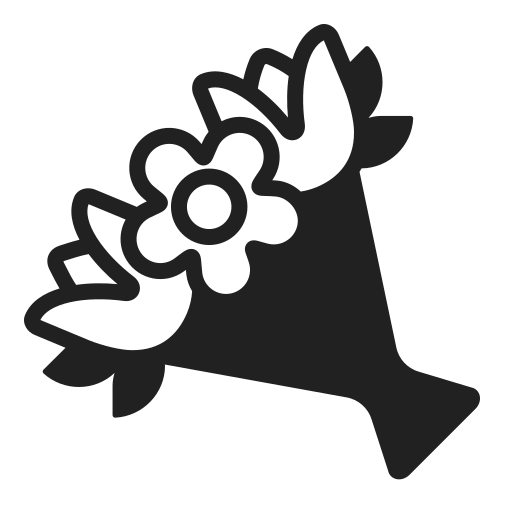
bouquet high contrast